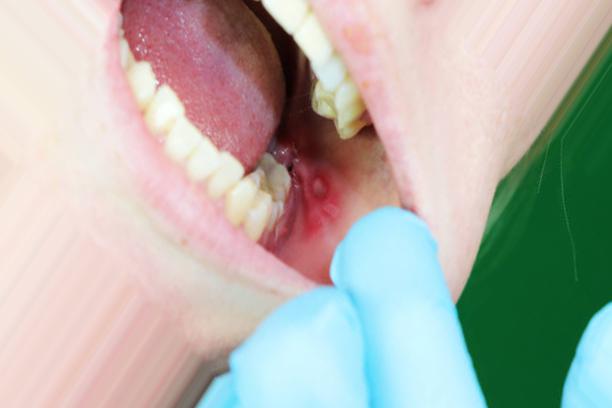
Condition: Mouth Ulcer